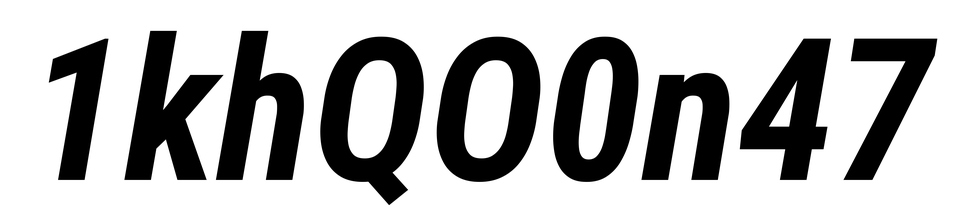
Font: Roboto-Italic_Condensed_Bold_Italic